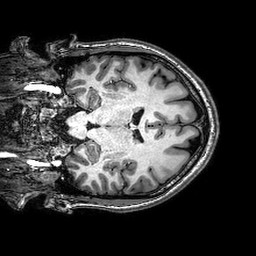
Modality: T1w
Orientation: coronal
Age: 20
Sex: male
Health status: healthy
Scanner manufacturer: philips
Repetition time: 0.008354 s
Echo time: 0.00384 s